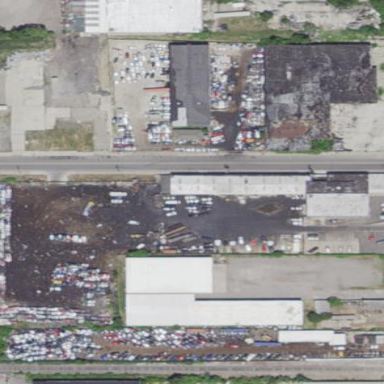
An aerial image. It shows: Industrial area designated as scrap yard.